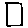
Label: square